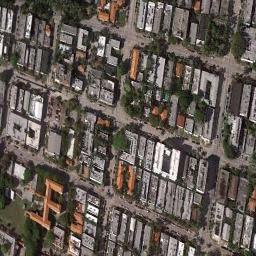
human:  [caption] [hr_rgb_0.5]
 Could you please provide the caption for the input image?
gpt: A dense residential area has lots of houses arranged neatly and some roads go through the residential area .

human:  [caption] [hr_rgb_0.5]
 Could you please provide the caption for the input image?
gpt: There are many roads and neatly arranged houses and trees in densely populated areas .

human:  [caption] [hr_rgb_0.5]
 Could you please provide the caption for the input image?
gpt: The dense residential is next to the road with many cars .

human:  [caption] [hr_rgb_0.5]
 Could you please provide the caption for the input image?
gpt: There are trees all around the house .

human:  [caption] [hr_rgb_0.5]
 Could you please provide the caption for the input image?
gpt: There are many gray buildings and some brown buildings on dense residential area .